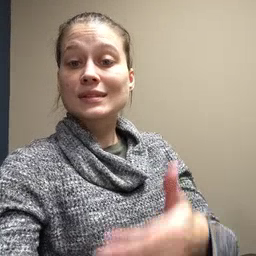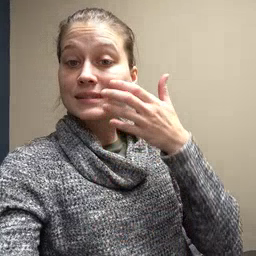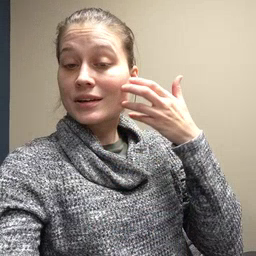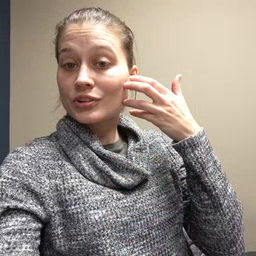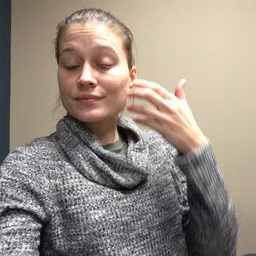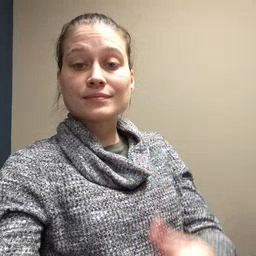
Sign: tiger